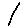
Label: line